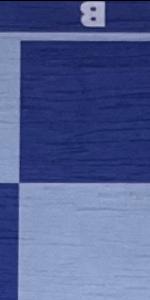
Label: Empty